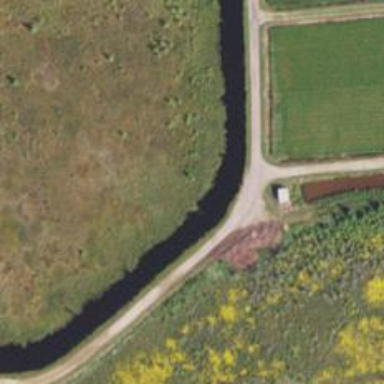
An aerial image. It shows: Canal.